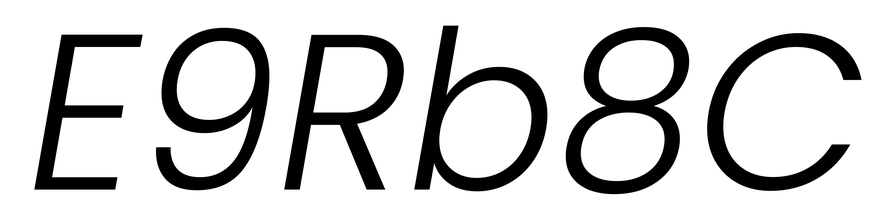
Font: Poppins-LightItalic